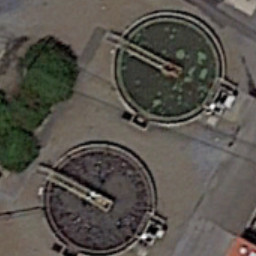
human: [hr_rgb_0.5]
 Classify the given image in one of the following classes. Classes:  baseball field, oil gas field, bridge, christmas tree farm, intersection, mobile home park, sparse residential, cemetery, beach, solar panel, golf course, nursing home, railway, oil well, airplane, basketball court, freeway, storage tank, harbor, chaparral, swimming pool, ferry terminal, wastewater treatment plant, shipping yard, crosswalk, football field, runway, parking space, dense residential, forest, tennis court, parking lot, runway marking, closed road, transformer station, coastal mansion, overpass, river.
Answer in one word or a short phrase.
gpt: wastewater treatment plant